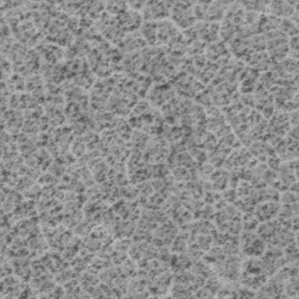
Label: frost